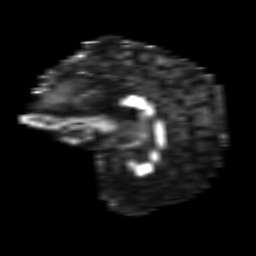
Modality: FA
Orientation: sagittal
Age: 18
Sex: female
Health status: healthy
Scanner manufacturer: siemens
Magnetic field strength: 3 T
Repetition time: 8.6 s
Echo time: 0.095 s